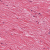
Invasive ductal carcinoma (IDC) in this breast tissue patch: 0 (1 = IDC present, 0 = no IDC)